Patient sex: F
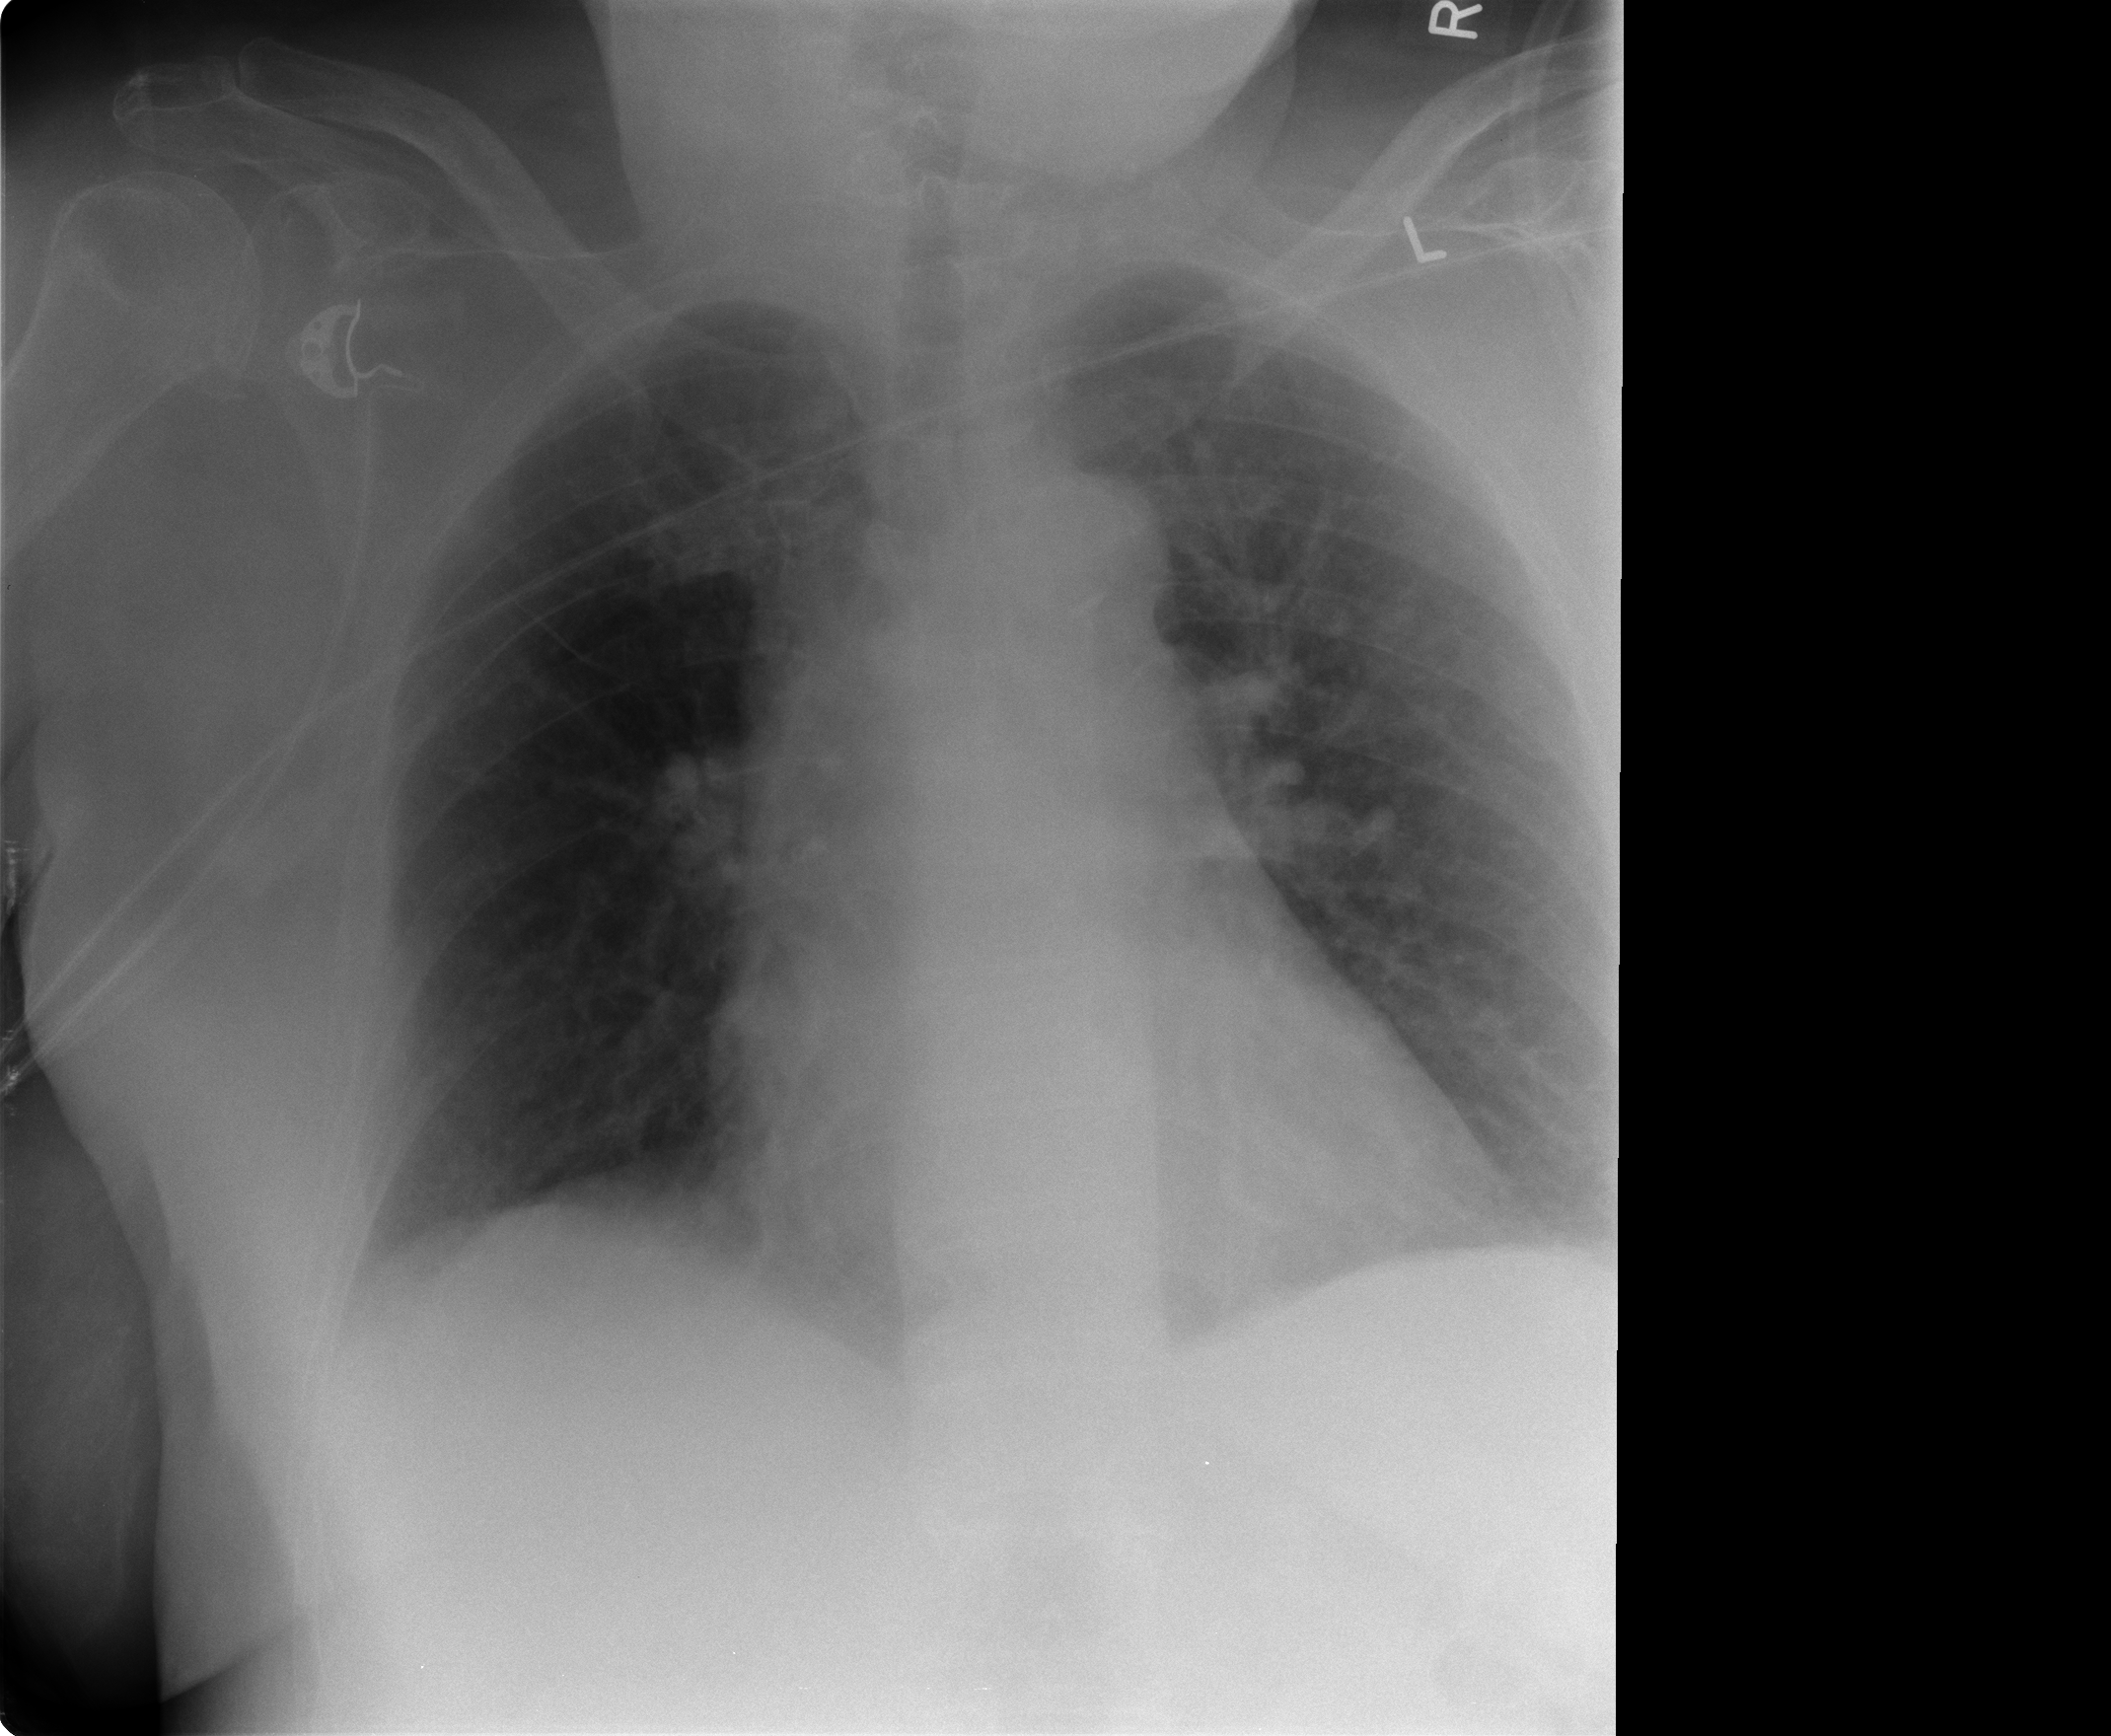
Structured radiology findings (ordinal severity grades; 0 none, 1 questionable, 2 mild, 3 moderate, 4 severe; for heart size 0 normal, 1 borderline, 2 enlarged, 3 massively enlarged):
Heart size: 1
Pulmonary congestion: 2
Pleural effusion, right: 0
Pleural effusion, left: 0
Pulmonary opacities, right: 0
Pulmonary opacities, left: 0
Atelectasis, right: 1
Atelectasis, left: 1